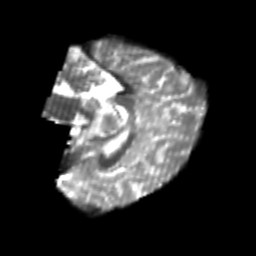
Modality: T2w
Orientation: sagittal
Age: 22
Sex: female
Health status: healthy
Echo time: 0.074 s